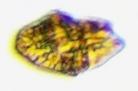
Label: Akashiwo